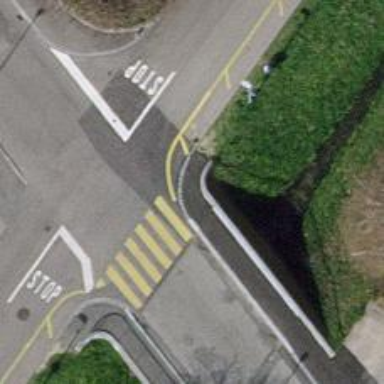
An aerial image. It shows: Asphalt footway with sidewalk on bridge.